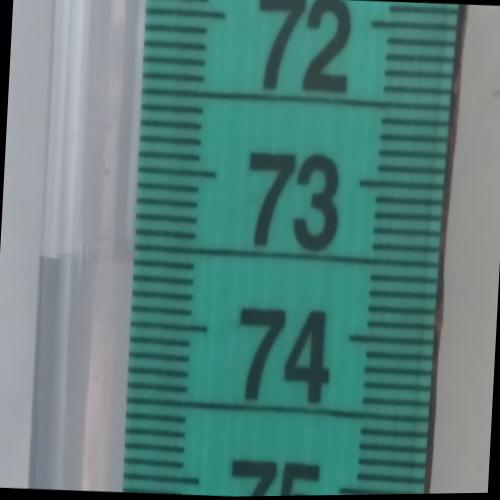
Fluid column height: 73.6 cm